【题型】选择题　【知识点】立体几何　【难度】easy
在正四面体 \(ABCD\) 中，设 \(AB = \sqrt{2}\)，则四面体的体积等于（）.
\vspace{2em}
\noindent
A. \(1\) \quad B. \(\dfrac{1}{2}\) \quad C. \(\dfrac{1}{3}\) \quad D. \(\dfrac{1}{4}\)
【解答】
\noindent
【答案】C
\vspace{1em}
\noindent
【分析】由题意将正四面体 \(ABCD\) 补形成边长为 1 的正方体，从而可求解。
\vspace{1em}
\noindent
【详解】如图，把正四面体 \(ABCD\) 补形成边长为 1 的正方体，\\
则四面体的体积为 \(1 \times 1 \times 1 - 1 \times 1 \times \dfrac{1}{2} \times \dfrac{1}{3} \times 4 = \dfrac{1}{3}\)，\\
故四面体的体积为 \(\dfrac{1}{3}\)，故 C 正确。
\noindent
故选：C.

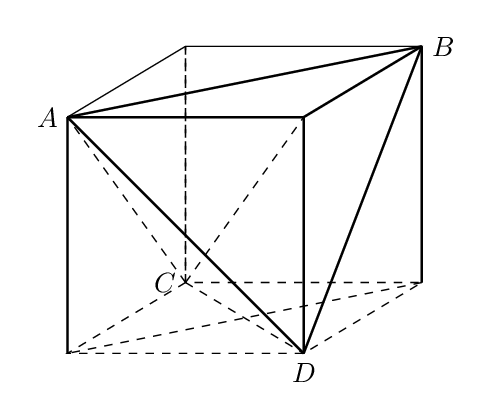